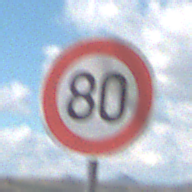
Verkehrszeichen: Geschwindigkeit80
Umgebung: Outdoor, Nature
Tageszeit: Midday
Wetter: PartlyCloudy
Licht: Natural
Jahreszeit: NotSpecified
Kontrast: HighContrast